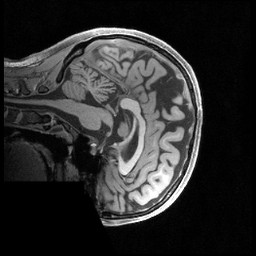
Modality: T1w
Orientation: sagittal
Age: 20
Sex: female
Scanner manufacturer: siemens
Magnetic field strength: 3 T
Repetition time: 2.4 s
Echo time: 0.00231 s